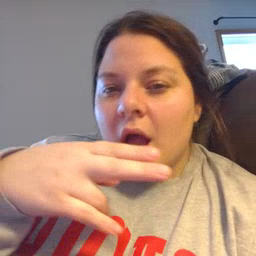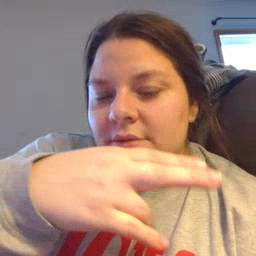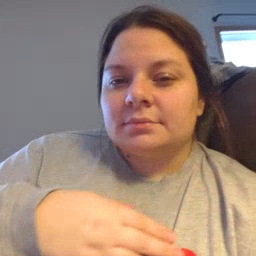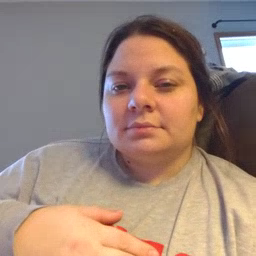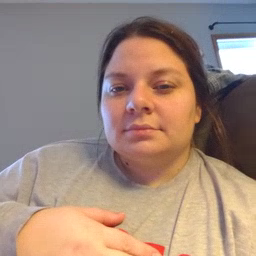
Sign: cut